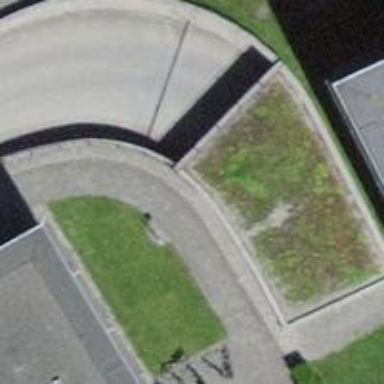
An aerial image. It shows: Parking entrance.